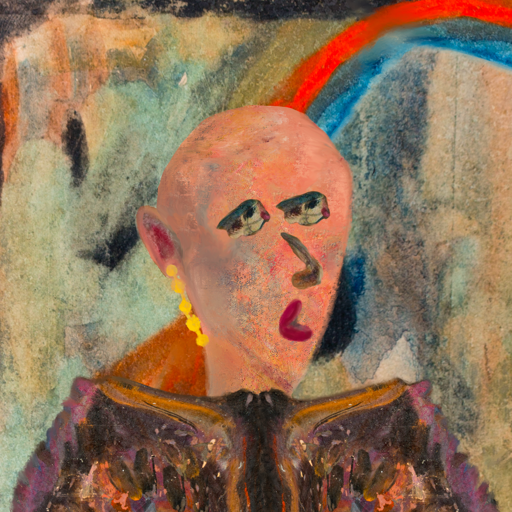
Background: Childish, Head And Neck Side: Irani, Face Side: Pipe, Bust: Gypsy_Queen, Hair Side: Blank, Head Accessory: Blank, Second Necklace: Blank, Necklace: Blank, Baby: Blank